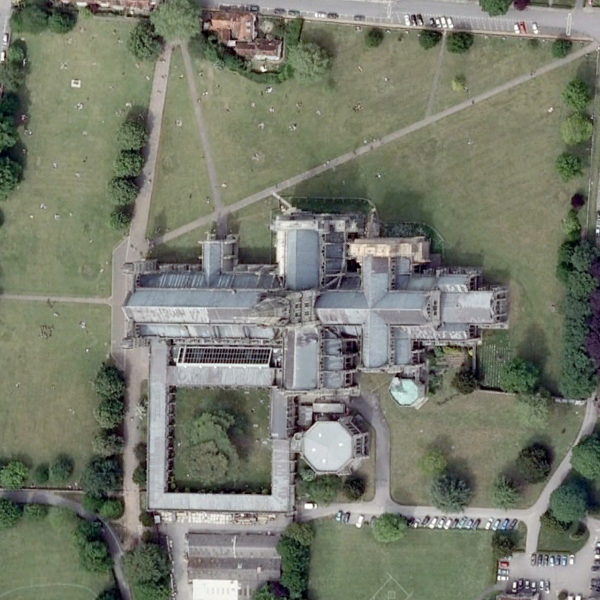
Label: Church